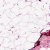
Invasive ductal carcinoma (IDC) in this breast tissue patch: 0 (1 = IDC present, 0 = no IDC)